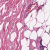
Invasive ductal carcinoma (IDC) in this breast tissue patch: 1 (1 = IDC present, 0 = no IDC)